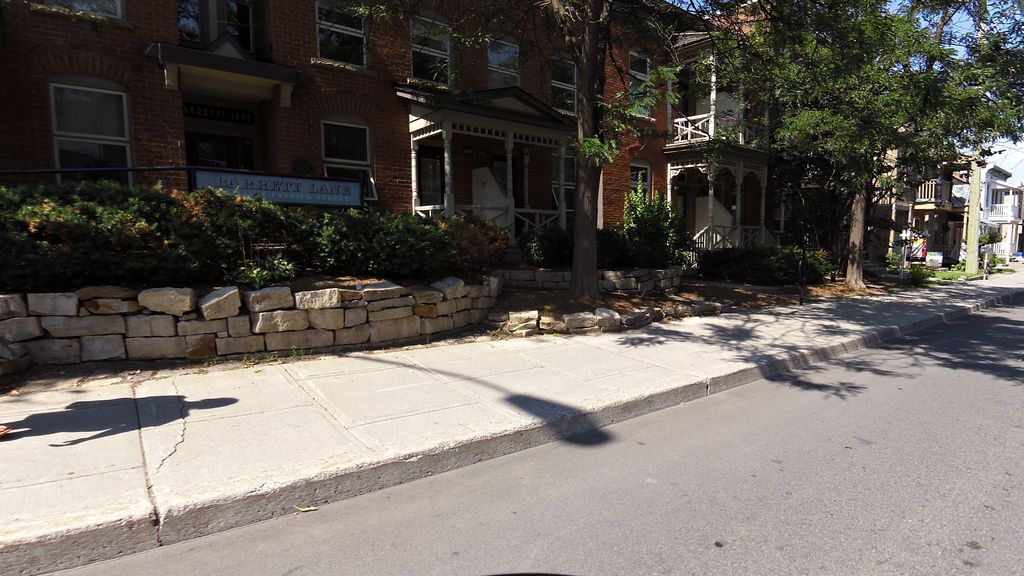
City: ottawa-gatineau